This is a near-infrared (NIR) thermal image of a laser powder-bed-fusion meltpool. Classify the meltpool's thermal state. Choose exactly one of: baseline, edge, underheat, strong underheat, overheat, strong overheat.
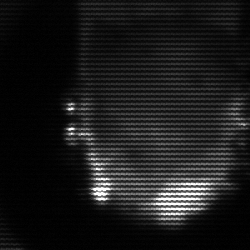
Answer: baseline